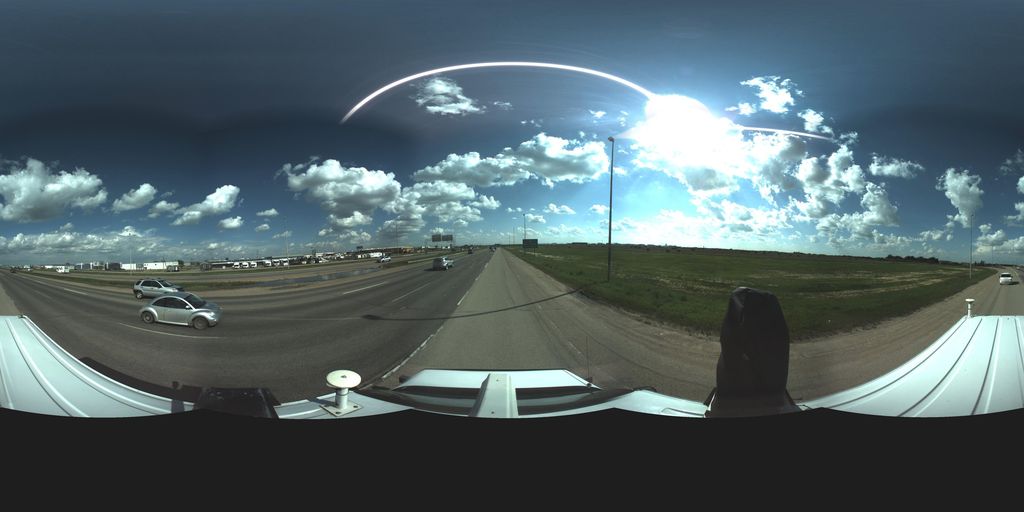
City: saskatoon